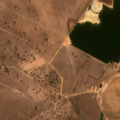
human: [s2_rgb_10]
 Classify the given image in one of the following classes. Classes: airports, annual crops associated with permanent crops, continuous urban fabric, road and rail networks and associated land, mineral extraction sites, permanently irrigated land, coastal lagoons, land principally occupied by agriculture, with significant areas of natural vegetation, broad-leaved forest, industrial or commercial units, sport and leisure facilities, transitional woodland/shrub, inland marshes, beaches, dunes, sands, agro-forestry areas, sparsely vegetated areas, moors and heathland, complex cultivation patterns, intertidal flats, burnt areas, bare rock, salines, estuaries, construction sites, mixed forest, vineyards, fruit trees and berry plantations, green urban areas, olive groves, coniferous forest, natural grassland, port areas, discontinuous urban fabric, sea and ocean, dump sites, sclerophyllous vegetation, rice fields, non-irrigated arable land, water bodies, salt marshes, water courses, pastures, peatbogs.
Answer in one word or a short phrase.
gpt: non-irrigated arable land, permanently irrigated land, pastures, water bodies